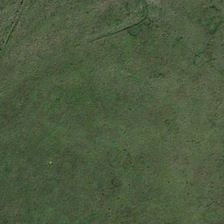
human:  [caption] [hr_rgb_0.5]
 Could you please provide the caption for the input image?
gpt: the land is covered with green grass .

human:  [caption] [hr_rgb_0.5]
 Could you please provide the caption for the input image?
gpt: the land is covered with green grass .

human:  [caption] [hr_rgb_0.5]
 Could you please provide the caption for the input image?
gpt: the area of the ranch is very broad .

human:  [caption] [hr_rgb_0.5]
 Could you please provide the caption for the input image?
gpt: the area of the ranch is very broad .

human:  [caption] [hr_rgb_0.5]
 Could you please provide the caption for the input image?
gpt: the land is covered with green grass .